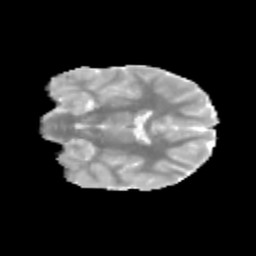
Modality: MD
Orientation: coronal
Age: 11
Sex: male
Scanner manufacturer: siemens
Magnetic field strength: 3 T
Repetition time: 3.8 s
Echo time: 0.07 s